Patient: sex F, age 65
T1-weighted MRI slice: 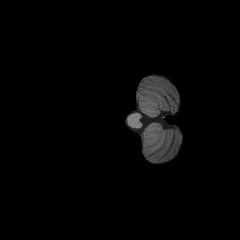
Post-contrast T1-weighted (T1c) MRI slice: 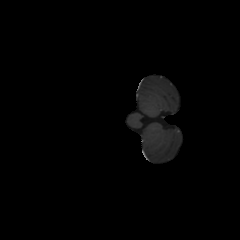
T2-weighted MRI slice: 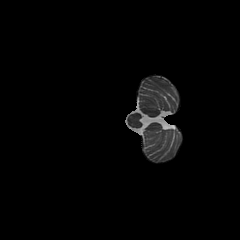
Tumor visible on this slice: no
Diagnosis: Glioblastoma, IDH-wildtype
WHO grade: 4